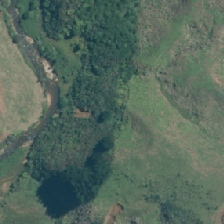
Land cover: grose_broom